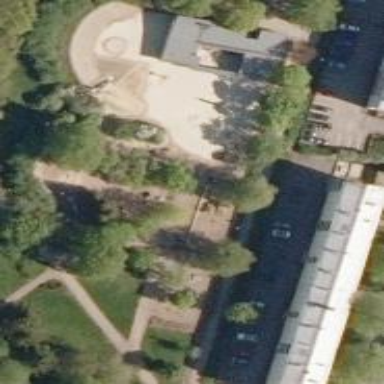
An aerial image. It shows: Springy playground.